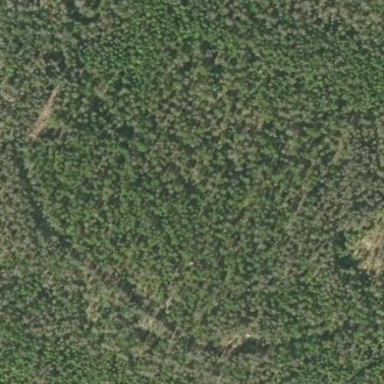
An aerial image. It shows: Woodland consisting mainly of needle-leaved trees.